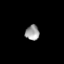
Tissue: skin
Cell type: Epithelial cells
Senescence score: 0.1863
Nuclear area (px): 205
Mean DAPI intensity: 158.268